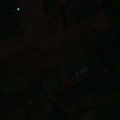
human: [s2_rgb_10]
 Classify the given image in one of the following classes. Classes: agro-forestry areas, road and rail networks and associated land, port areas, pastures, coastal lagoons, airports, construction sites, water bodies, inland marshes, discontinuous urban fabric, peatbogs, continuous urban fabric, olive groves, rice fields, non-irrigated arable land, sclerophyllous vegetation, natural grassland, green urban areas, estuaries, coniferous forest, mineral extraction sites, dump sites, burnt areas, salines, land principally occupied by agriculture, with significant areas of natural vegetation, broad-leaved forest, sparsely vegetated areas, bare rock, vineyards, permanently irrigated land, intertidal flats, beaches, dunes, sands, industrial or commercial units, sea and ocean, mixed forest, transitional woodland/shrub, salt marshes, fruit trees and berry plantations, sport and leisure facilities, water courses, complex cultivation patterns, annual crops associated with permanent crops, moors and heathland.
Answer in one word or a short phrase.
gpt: non-irrigated arable land, pastures